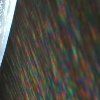
Label: sunburn